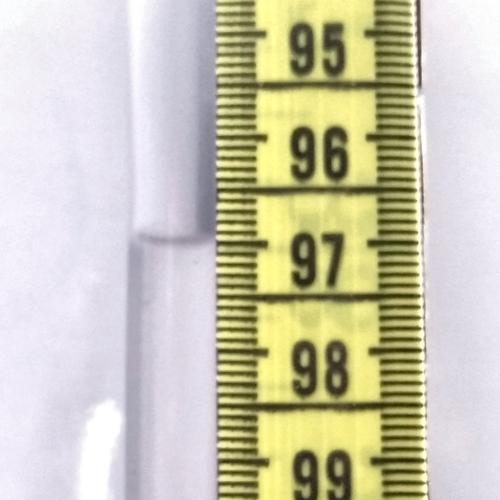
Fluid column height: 97.0 cm